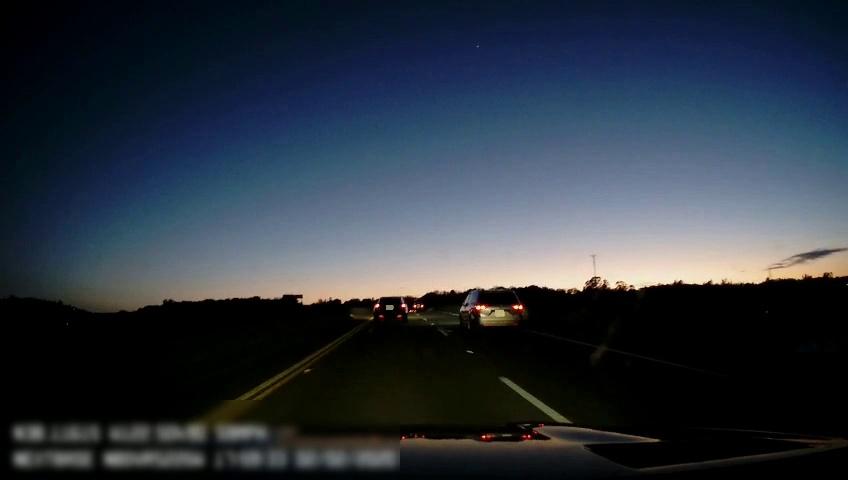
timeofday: Dusk/Dawn/Twilight
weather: Sunny
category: Drivable Space
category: Vehicles | SUV
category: Vehicles | Car
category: Vehicles | Car
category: Lanes | Current Lane
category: Lanes | Current Lane
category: Lanes | Alternate Lane